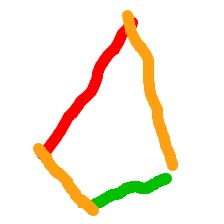
Shape: kite